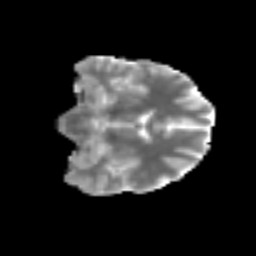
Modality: MD
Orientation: coronal
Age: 53
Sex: female
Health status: ill
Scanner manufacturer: siemens
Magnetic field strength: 3 T
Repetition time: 8.7 s
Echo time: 0.11 s